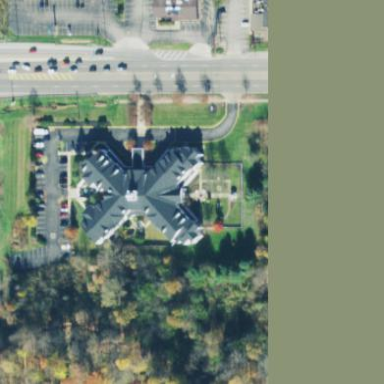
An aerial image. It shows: Nursing home.